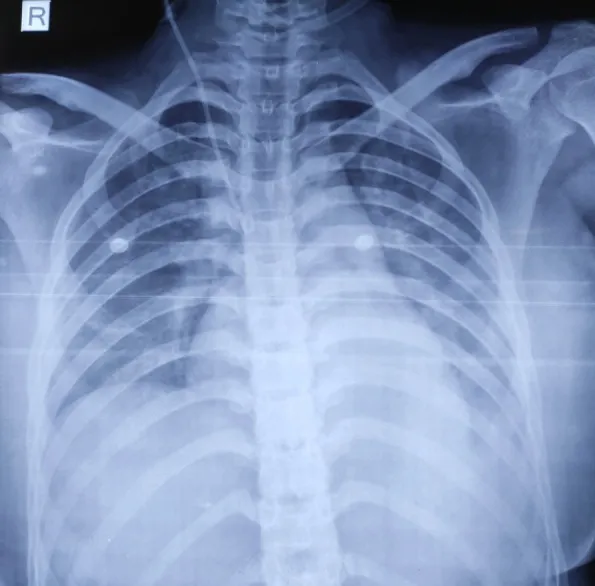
Chest X-ray showing bilateral pneumonia.
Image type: radiology (x_ray)